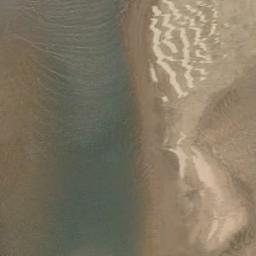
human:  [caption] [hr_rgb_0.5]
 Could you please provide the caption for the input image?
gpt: There are footprints by the beach .

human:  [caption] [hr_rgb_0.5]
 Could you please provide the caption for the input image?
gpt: The beach is composed of dark green seawater and a yellow coast .

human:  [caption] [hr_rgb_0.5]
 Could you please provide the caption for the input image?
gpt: The beach with khaki sand and the color of the seawater is dark green .

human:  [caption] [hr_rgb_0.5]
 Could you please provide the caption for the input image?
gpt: Golden beaches and waves breaking ashore .

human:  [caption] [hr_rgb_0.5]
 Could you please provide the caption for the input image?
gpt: There are water marks on the beach .